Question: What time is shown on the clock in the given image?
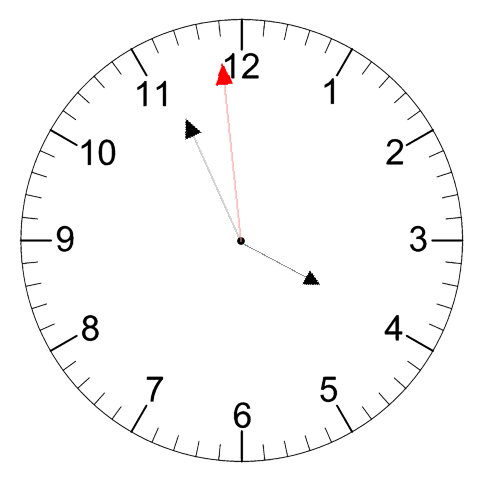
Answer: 03:55:59